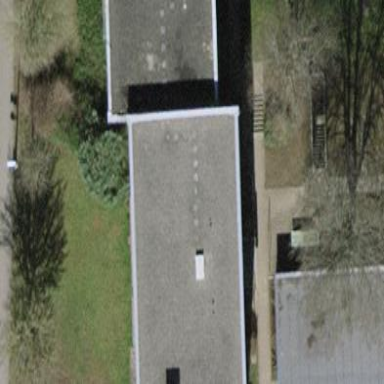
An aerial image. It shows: Block of apartments with flat roof colored dark gray.